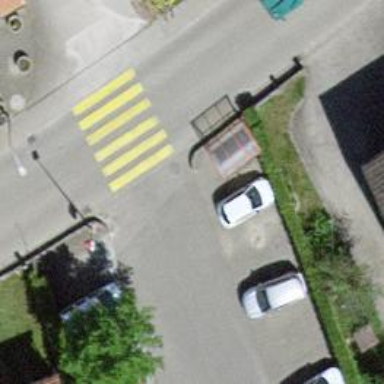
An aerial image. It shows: Marked crossing on the road.